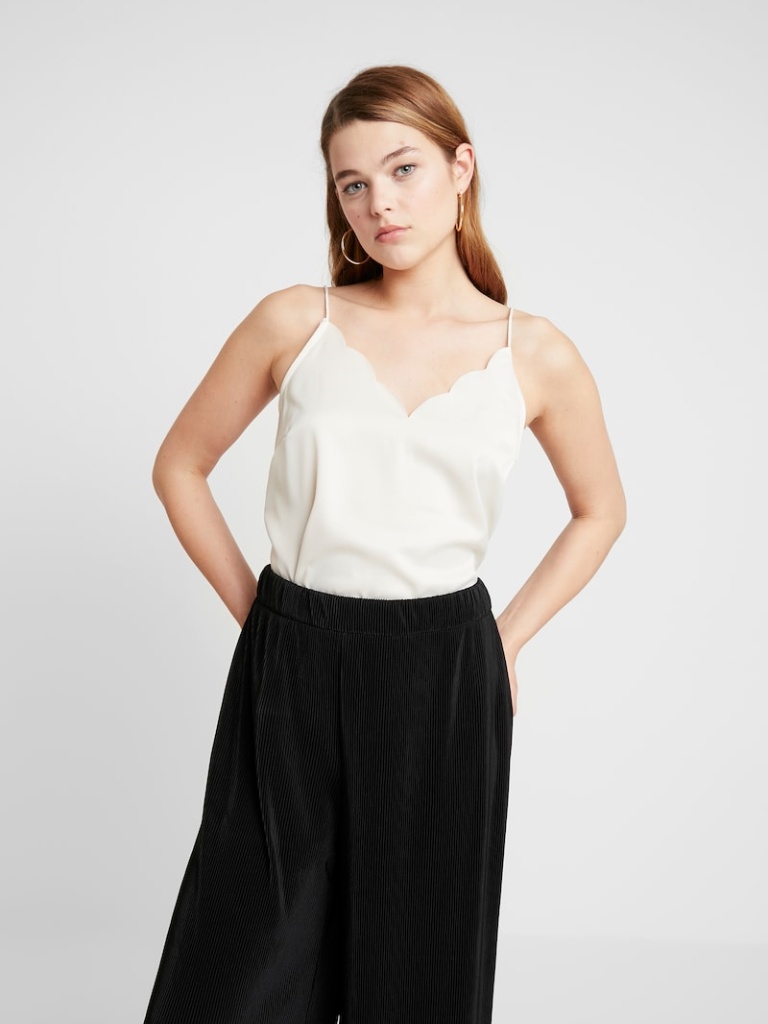
satin loose sleeveless hip length Fully Tucked in v-neck camisole